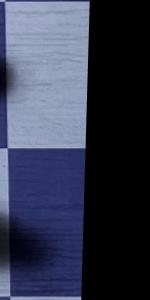
Label: Empty